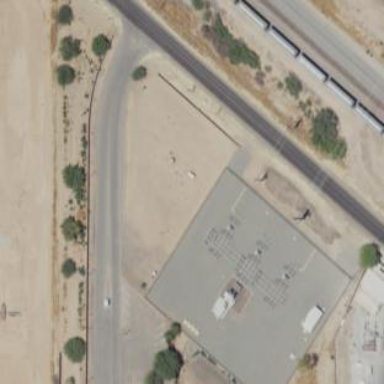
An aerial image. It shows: Outdoor power substation surrounded by fence. The substation operates at the distribution level.